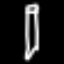
Label: pencil